Interaction volume radius: 10 \u00c5
Interaction volume height: 35 \u00c5
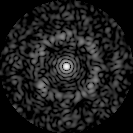
Disorder parameter: 0.7566